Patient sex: M
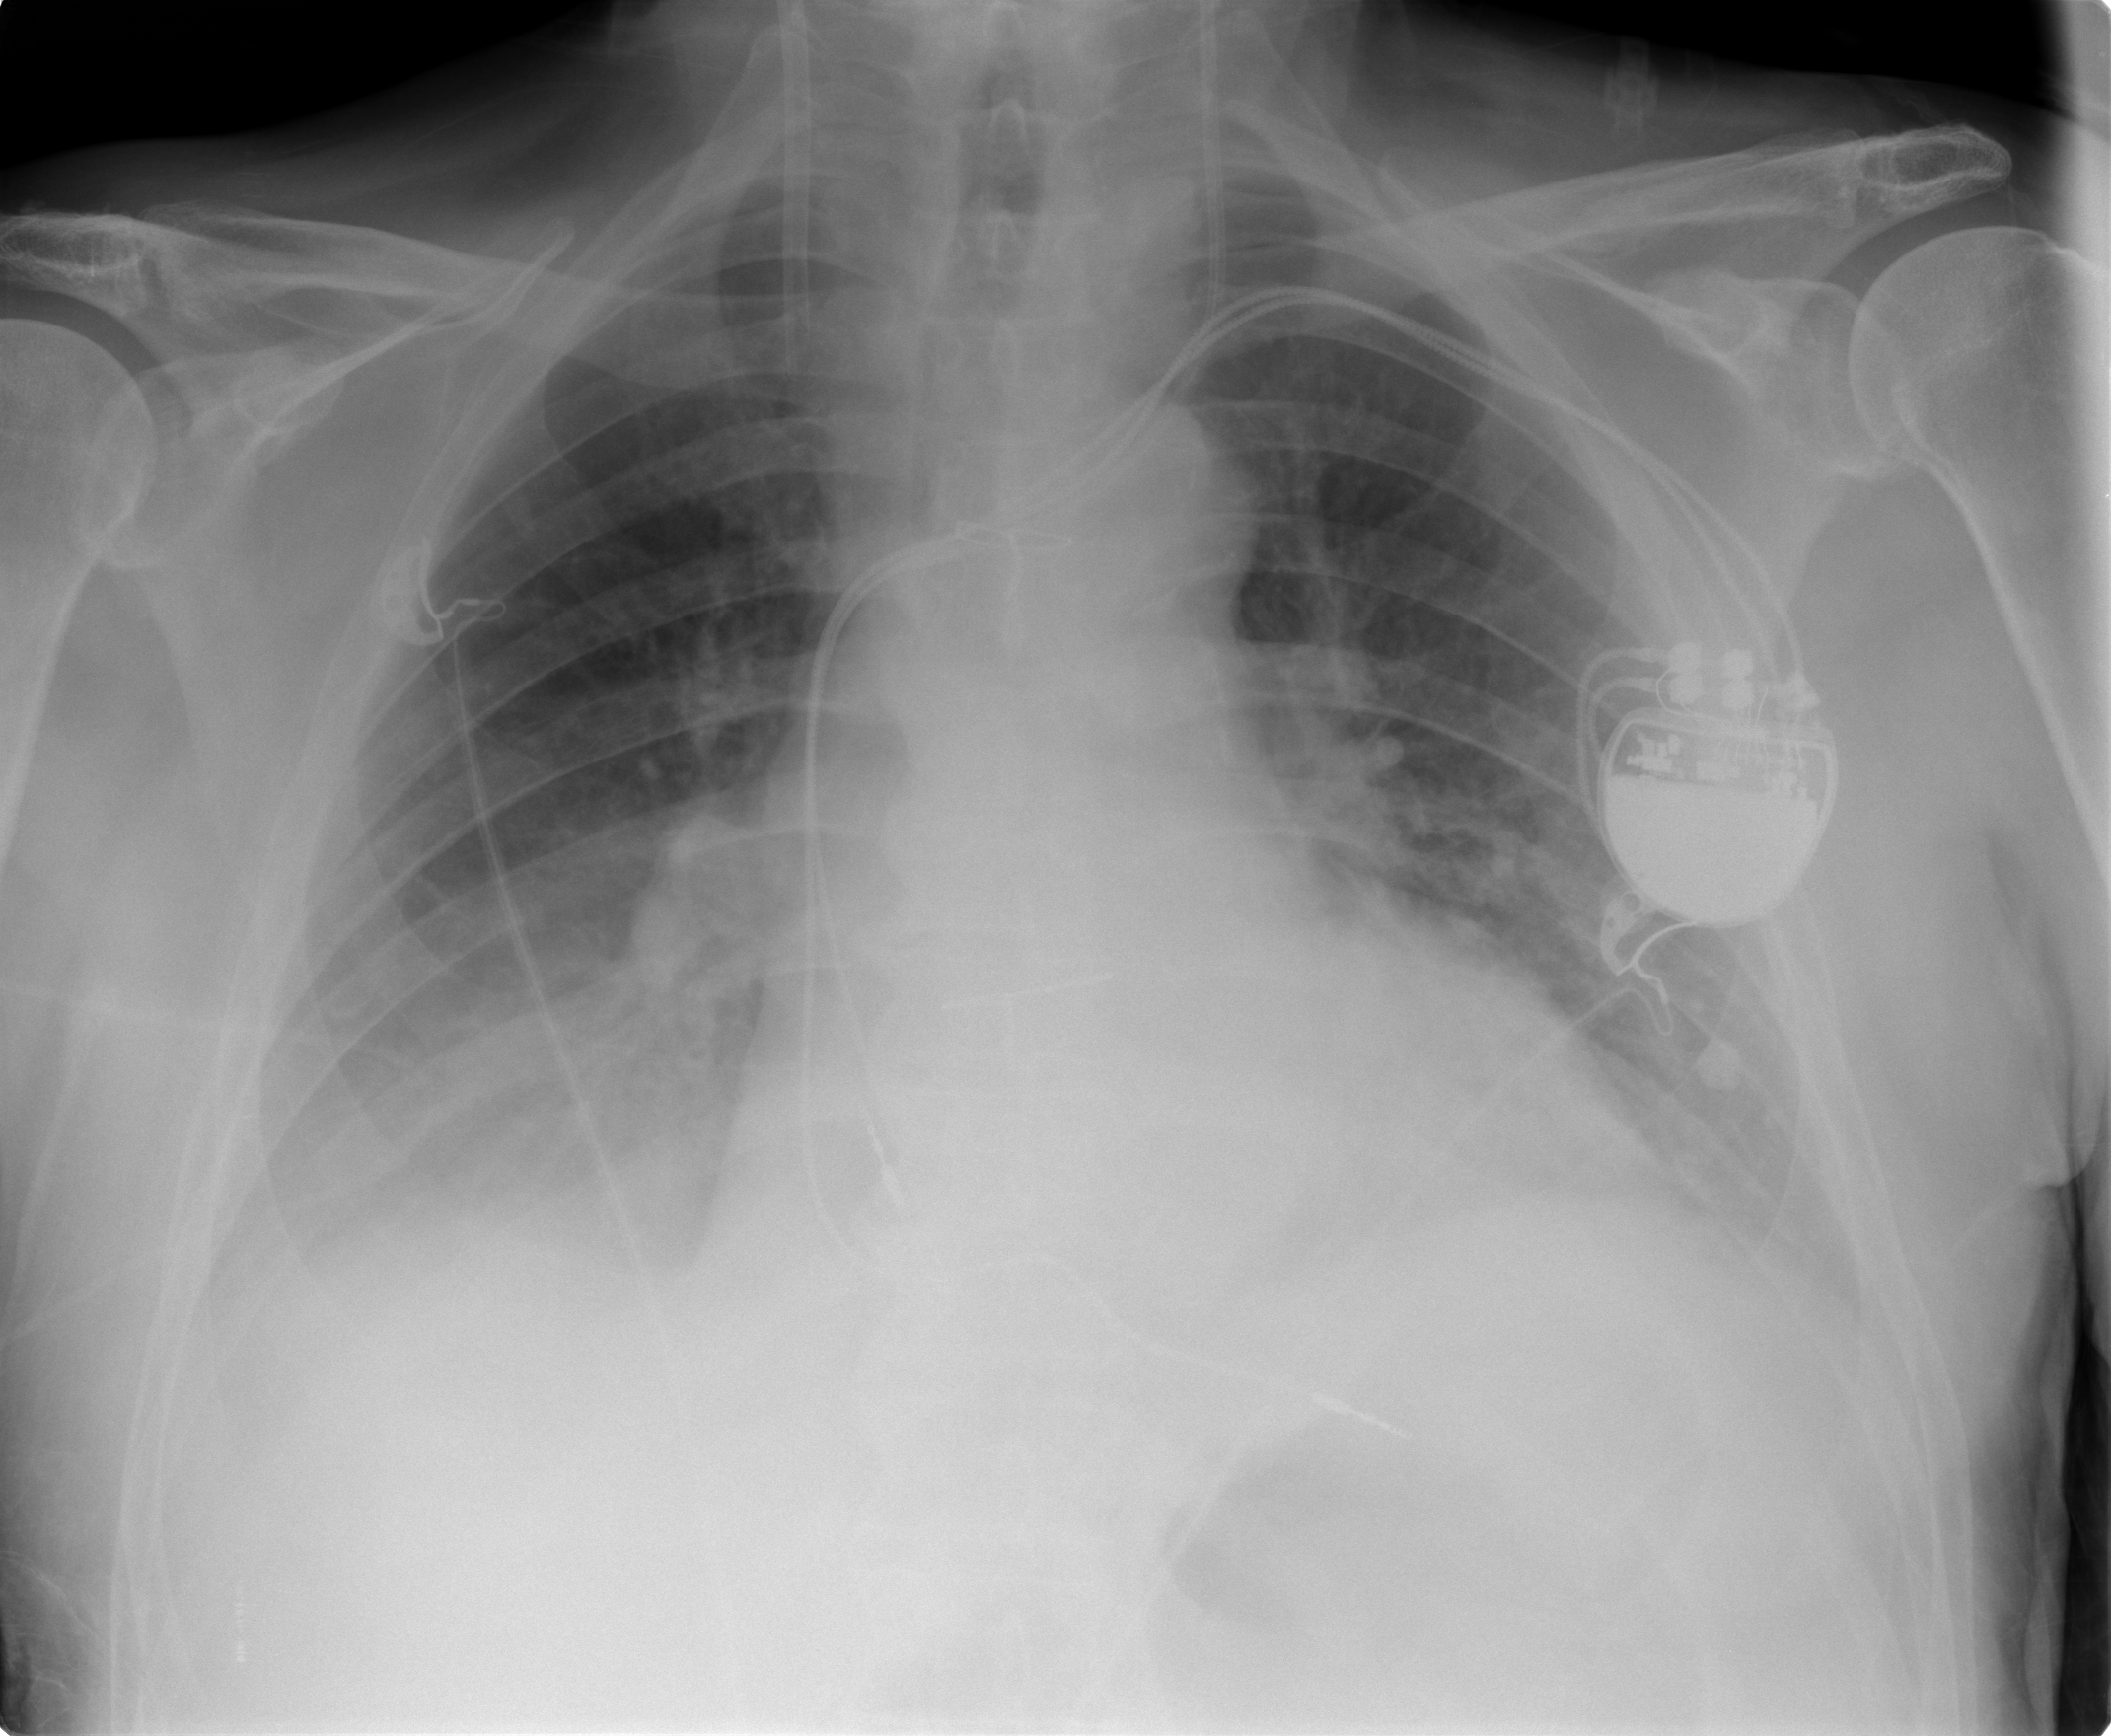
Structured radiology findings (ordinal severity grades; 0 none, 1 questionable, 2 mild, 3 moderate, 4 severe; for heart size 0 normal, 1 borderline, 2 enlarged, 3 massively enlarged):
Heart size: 2
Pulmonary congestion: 2
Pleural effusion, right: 2
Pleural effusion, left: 2
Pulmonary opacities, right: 2
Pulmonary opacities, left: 2
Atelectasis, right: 2
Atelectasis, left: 2